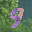
Label: 9